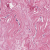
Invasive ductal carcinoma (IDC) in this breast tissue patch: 0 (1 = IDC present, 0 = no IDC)